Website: macys
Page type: customer-info-address
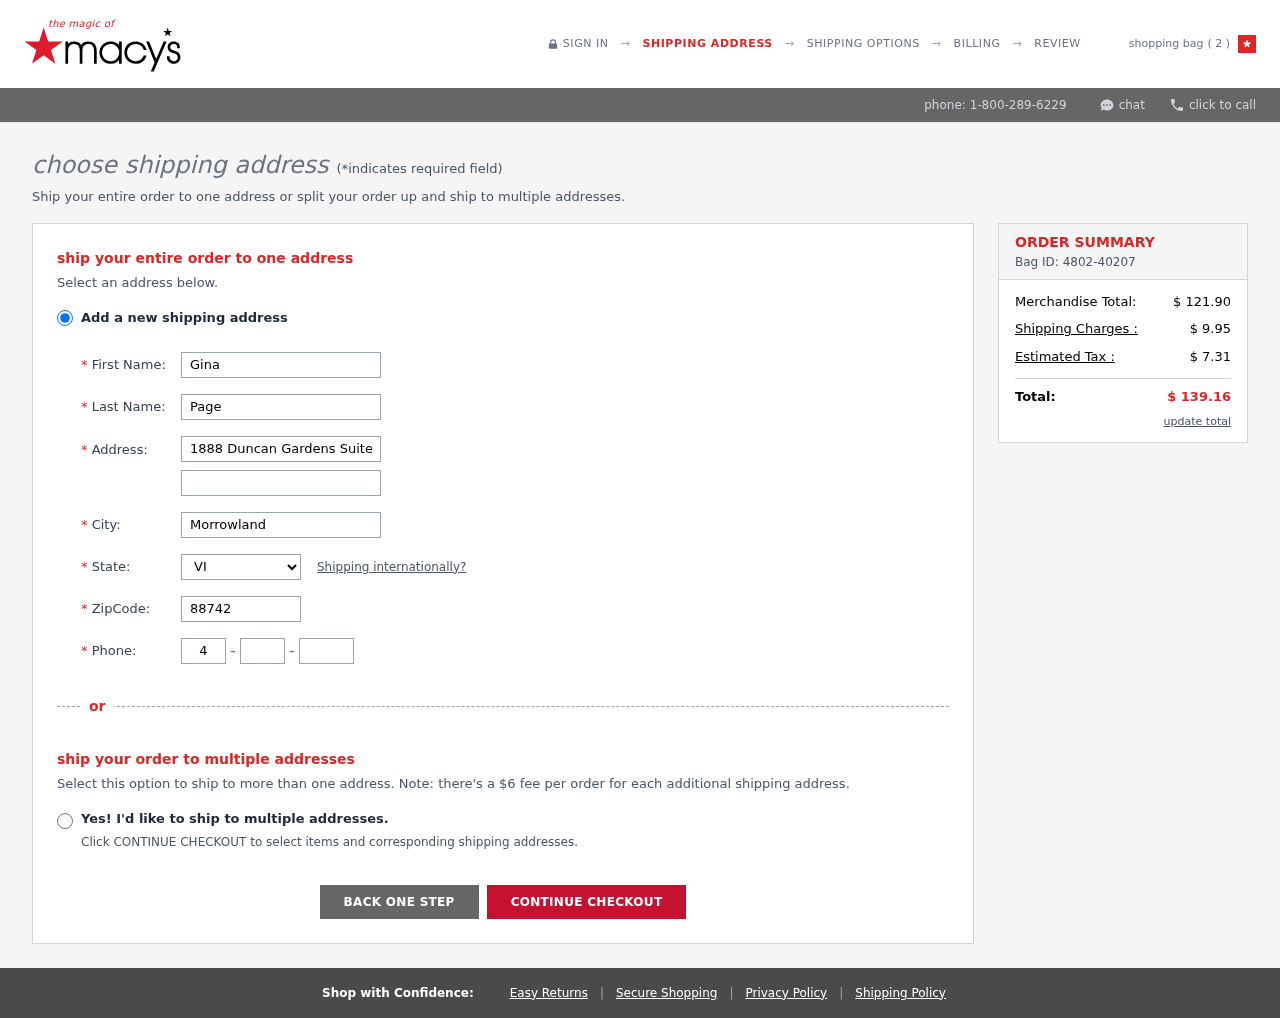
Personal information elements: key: PII_CITY
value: Morrowland
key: PII_FIRSTNAME
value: Gina
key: PII_LASTNAME
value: Page
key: PII_PHONE_AREA
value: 418
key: PII_PHONE_PREFIX
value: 662
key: PII_PHONE_SUFFIX
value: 2621
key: PII_POSTCODE
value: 88742
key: PII_STATE_ABBR
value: VI
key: PII_STREET
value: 1888 Duncan Gardens Suite 825
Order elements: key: ORDER_NUM_ITEMS
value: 2
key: ORDER_ID
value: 4802-40207
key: ORDER_SUBTOTAL
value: $ 121.90
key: ORDER_SHIPPING_COST
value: $ 9.95
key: ORDER_TAX
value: $ 7.31
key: ORDER_TOTAL
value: $ 139.16